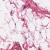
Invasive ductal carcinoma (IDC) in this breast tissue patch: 0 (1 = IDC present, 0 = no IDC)